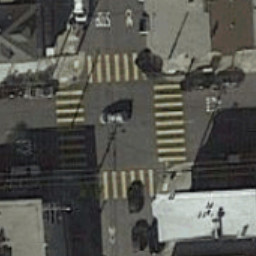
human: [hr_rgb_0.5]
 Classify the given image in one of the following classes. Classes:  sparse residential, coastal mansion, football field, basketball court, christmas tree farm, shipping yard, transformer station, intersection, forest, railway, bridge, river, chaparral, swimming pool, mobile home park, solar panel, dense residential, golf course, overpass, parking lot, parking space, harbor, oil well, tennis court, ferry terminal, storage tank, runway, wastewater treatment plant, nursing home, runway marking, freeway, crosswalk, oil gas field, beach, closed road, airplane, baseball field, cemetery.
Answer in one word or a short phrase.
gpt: crosswalk